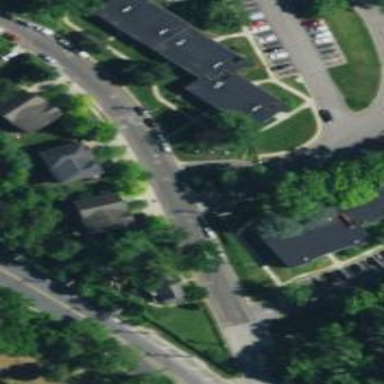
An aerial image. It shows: Residential road.